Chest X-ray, PA view. Patient: 31 years old, sex F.
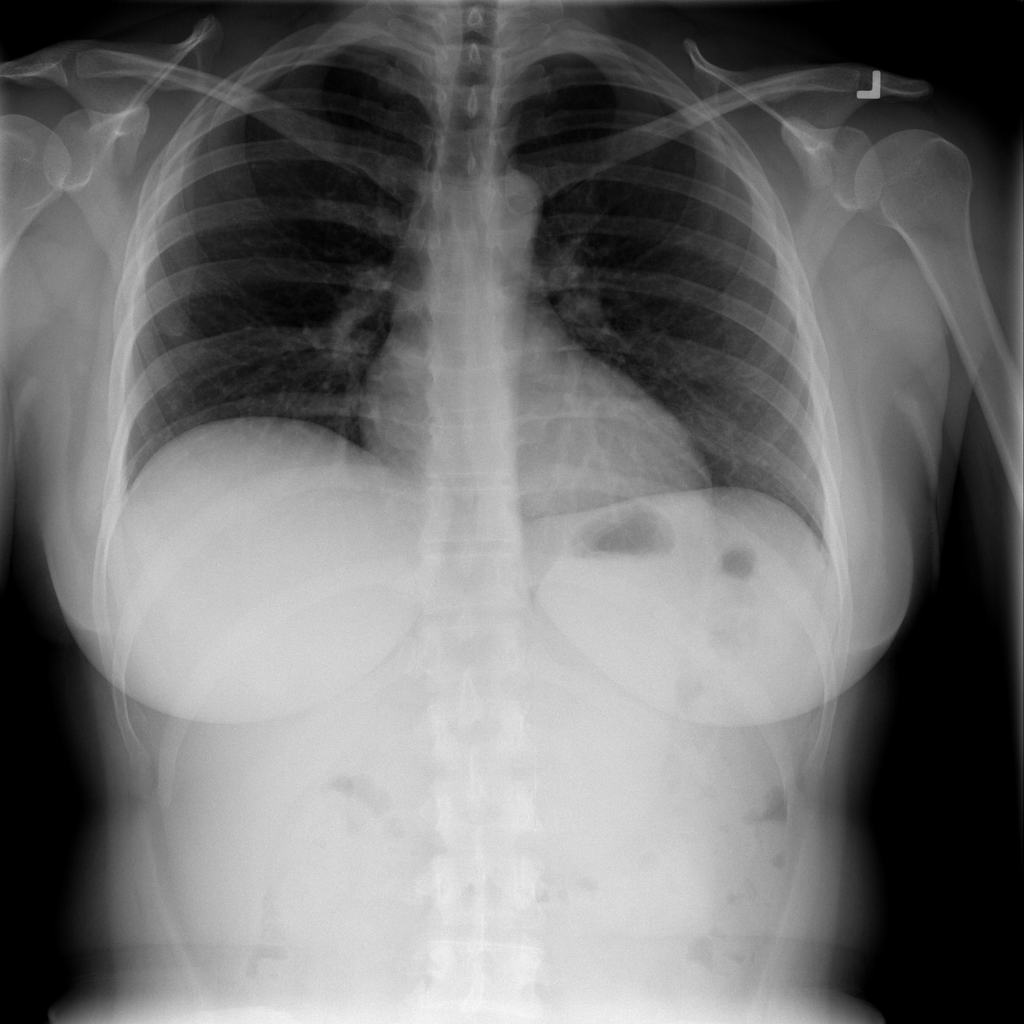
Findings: Infiltration